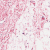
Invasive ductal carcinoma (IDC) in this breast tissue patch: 0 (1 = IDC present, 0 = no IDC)